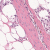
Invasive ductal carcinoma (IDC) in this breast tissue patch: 0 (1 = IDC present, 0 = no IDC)